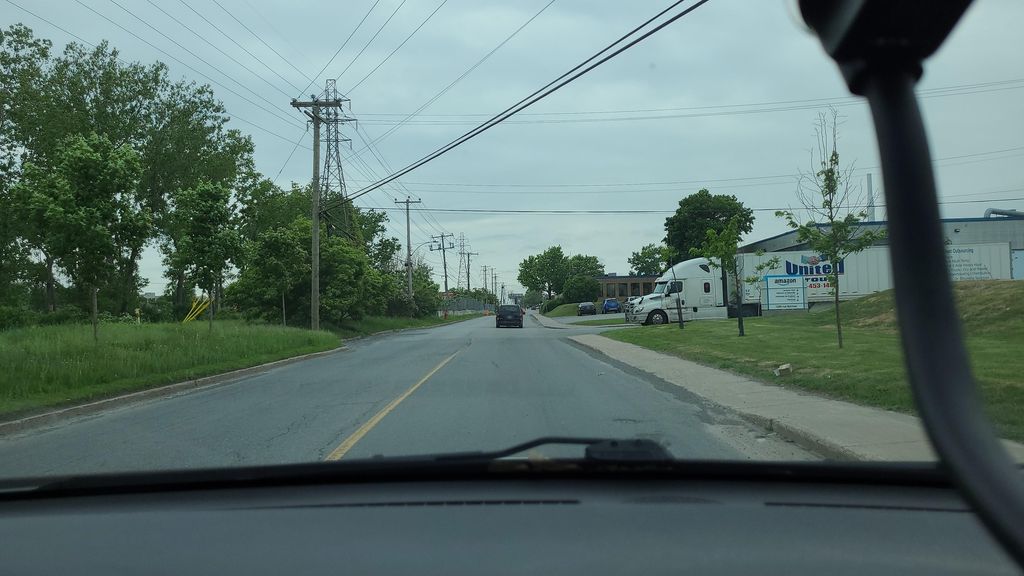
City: montreal